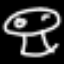
Label: mushroom